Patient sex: F
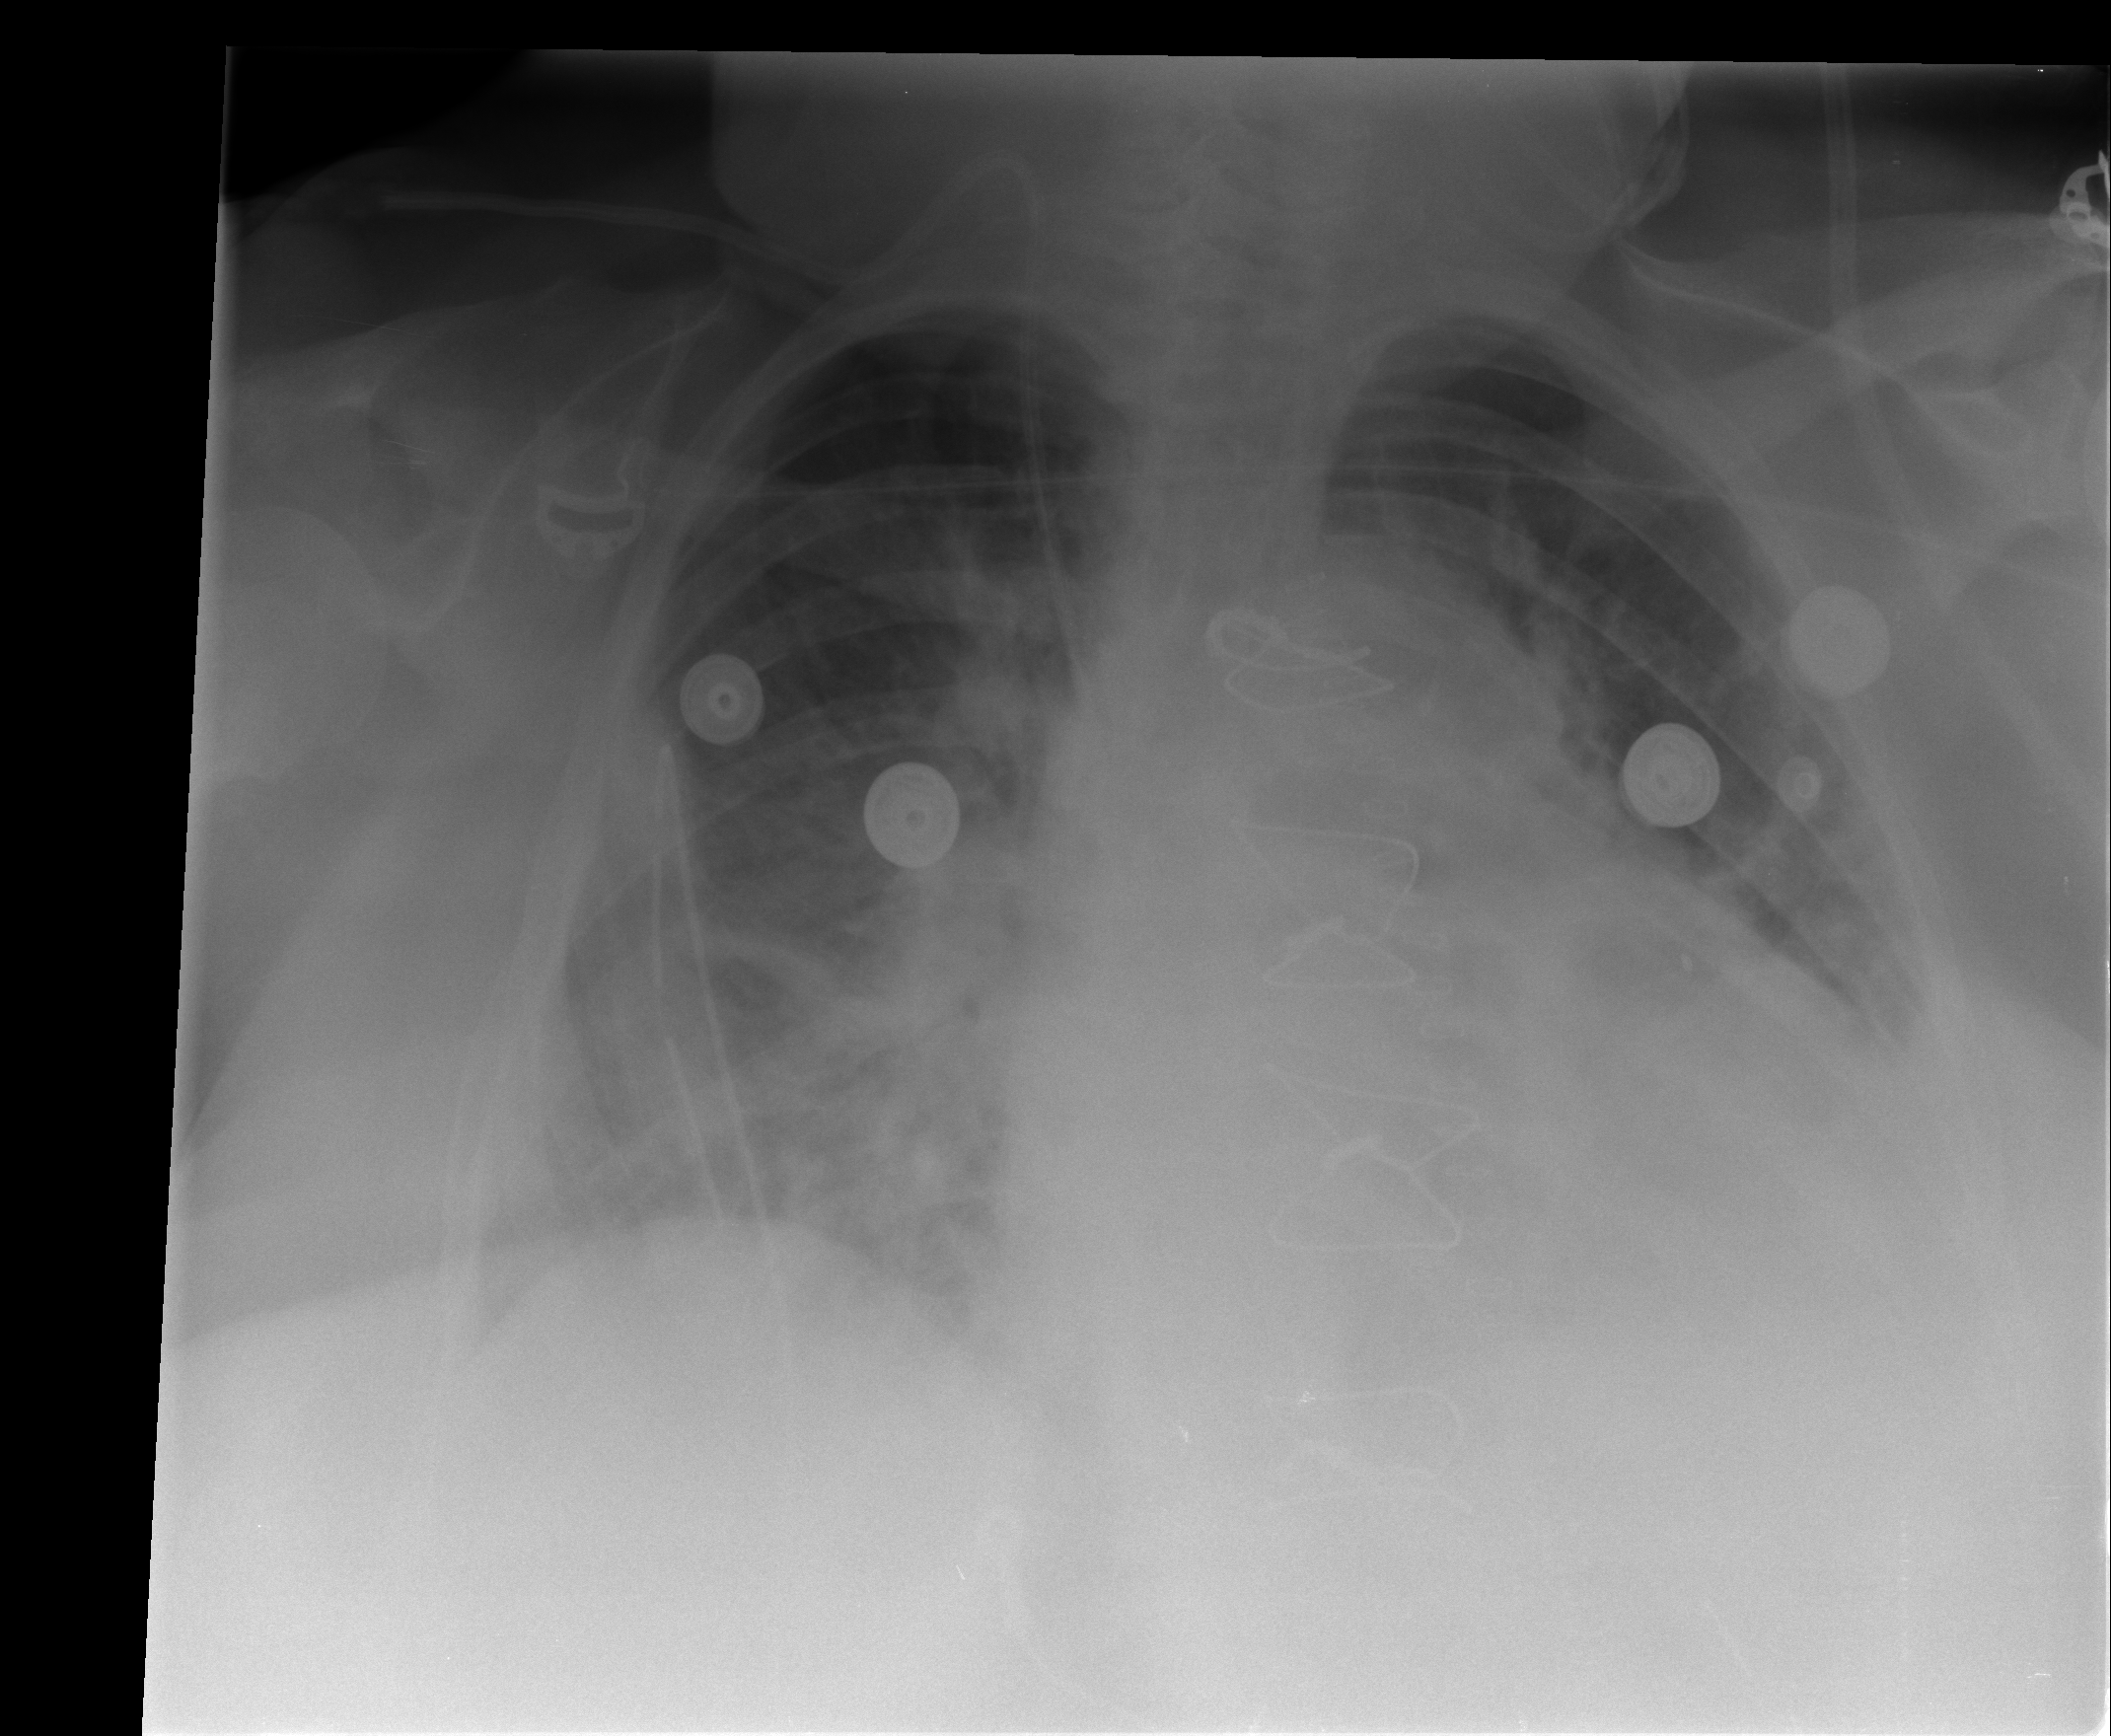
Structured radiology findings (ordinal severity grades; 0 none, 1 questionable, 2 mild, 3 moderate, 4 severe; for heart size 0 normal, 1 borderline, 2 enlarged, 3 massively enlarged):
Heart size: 2
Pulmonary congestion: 3
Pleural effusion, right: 0
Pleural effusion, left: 2
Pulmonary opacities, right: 0
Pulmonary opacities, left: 0
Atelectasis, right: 2
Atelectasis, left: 2